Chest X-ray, PA view. Patient: 68 years old, sex F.
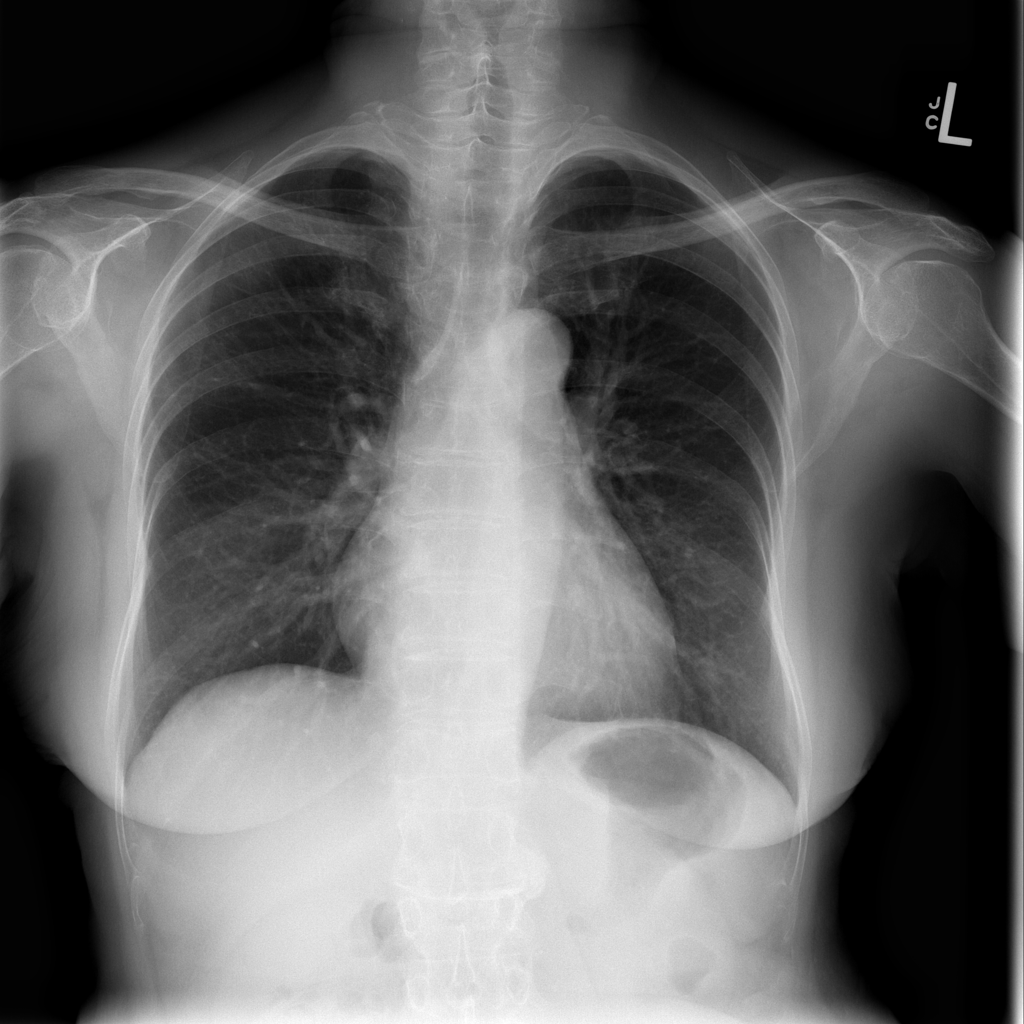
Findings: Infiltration